Question: I'm trying to design a button for an android application like this:

The length of the button will be determined based on the size of the text. The text will change during runtime depending on the page the button is displayed on. Does anyone have an idea on how I can achieve this?
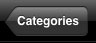
Answer: Just use a regular button with 9-patch png image as a background. More about 9-patch can be read here: <URL>.